Question: I am under the impression that the below code should work asynchronously.
However, when I am looking at firebug, I see the requests fired asynchronously, but the results coming back synchronously:

Controller:
'''
[HandleError]
public class HomeController : Controller
{
public ActionResult Status()
{
return Content(Session["status"].ToString());
}
public ActionResult CreateSite()
{
Session["status"] += "Starting new site creation";
Thread.Sleep(20000); // Simulate long running task
Session["status"] += "<br />New site creation complete";
return Content(string.Empty);
}
}
'''
Javascript/jQuery:
'''
$(document).ready(function () {
$.ajax({
url: '/home/CreateSite',
async: true,
success: function () {
mynamespace.done = true;
}
});
setTimeout(mynamespace.getStatus, 2000);
});
var mynamespace = {
counter: 0,
done: false,
getStatus: function () {
$('#console').append('.');
if (mynamespace.counter == 4) {
mynamespace.counter = 0;
$.ajax({
url: '/home/Status',
success: function (data) {
$('#console').html(data);
}
});
}
if (!mynamespace.done) {
mynamespace.counter++;
setTimeout(mynamespace.getStatus, 500);
}
}
}
'''
Addtional information:
- - -
Can anyone explain this? Shouldn't the 'Status' action be returning practically immediately instead of waiting for 'CreateSite' to finish?
---
Edit:
How can I get the long running process to kick off and still get status updates?
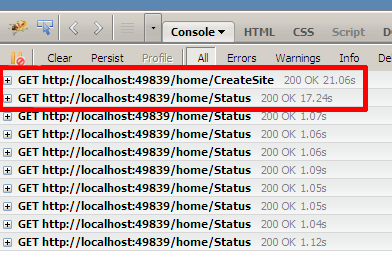
Answer: The web server only runs one request at a time from each user. The requests are queued based on the session id.
(This makes it a lot easier to build web applications, as you don't have to consider the possibility that two threads access the data for the same user at the same time.)